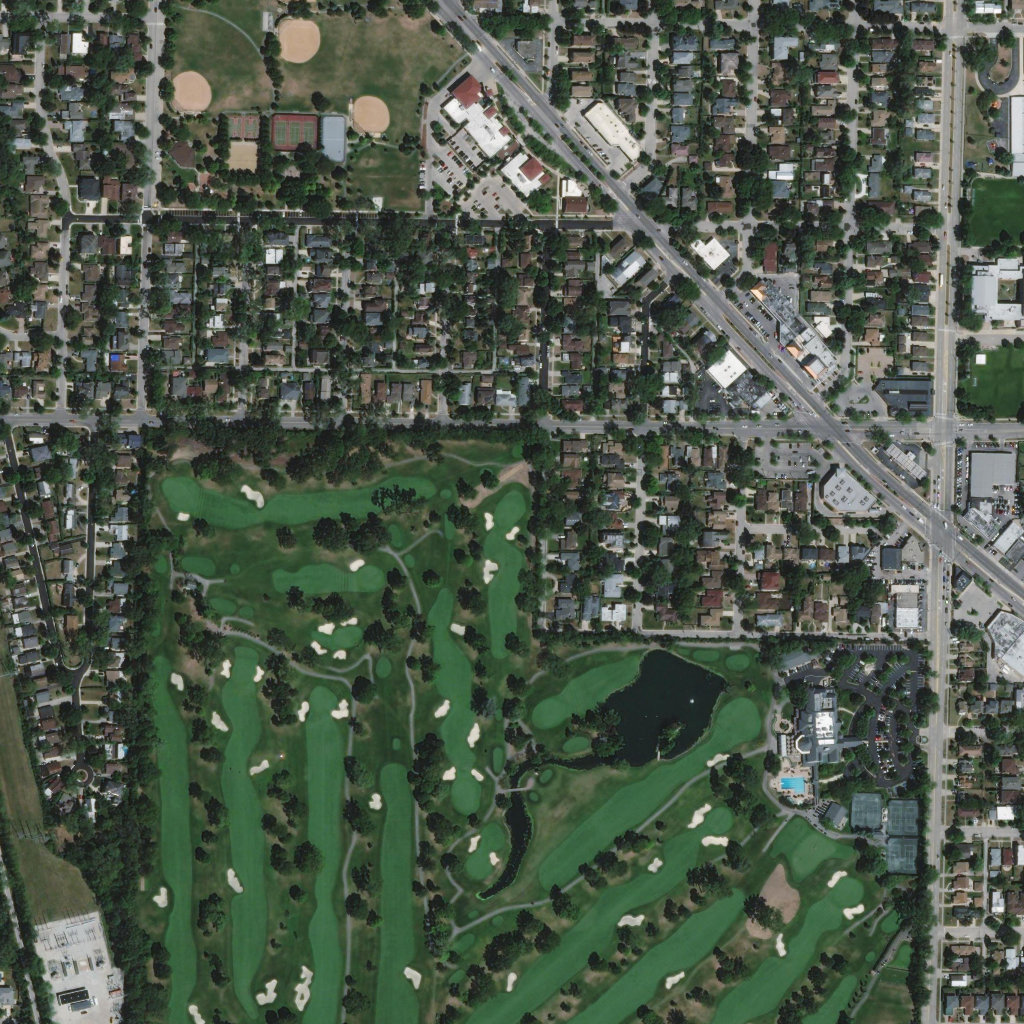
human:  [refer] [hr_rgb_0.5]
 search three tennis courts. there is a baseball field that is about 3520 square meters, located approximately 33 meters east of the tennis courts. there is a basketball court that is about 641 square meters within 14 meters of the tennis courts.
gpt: <box>[[26, 11, 31, 14, 0]]</box>

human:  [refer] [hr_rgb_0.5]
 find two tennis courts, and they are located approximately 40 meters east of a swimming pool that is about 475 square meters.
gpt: <box>[[82, 77, 86, 81, 0]]</box>

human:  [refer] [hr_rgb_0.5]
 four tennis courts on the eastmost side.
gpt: <box>[[86, 78, 89, 85, 0]]</box>